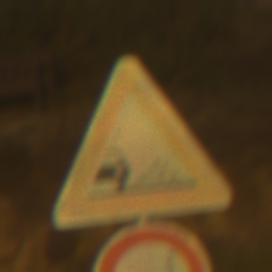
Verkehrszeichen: SplittSchotter
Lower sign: VerbotUeberholenEinspurigeFahrzeuge
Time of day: SunriseSunset
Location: Outdoor (RoadRail)
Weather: PartlyCloudy
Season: NotSpecified
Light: Natural